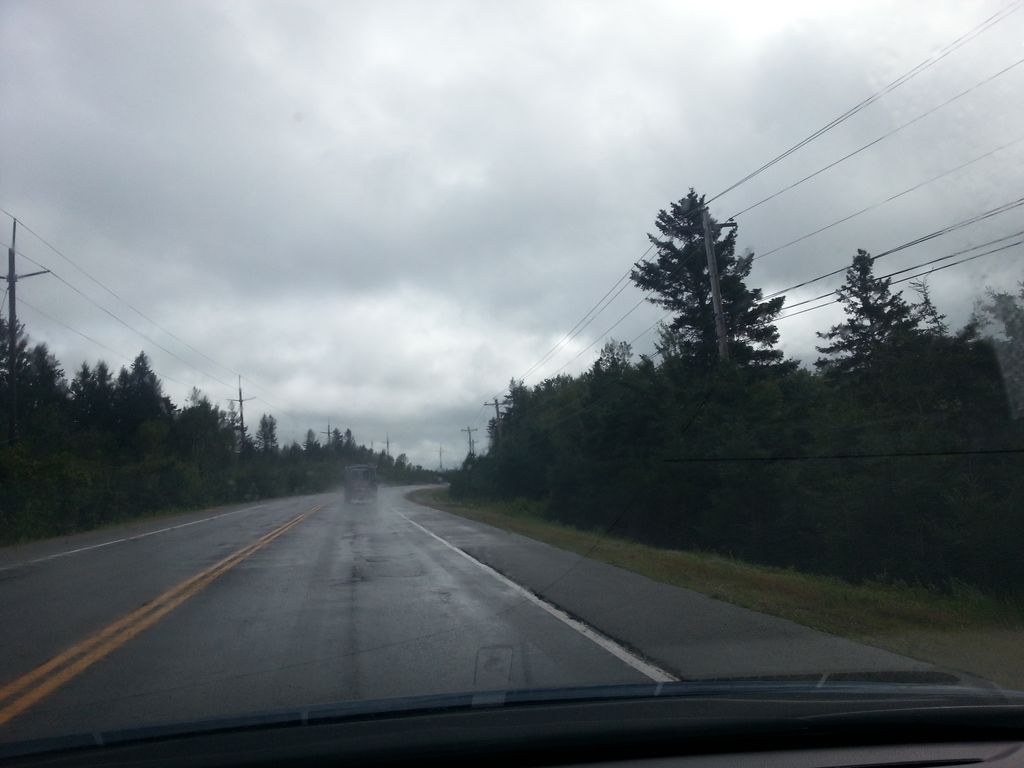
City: charlottetown